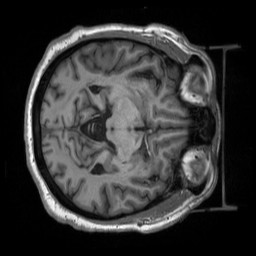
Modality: T1w
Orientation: axial
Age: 66
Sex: male
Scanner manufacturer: siemens
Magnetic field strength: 3 T
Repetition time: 2.53 s
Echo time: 0.00219 s